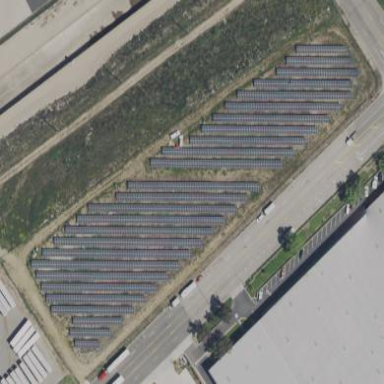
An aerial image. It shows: Solar power plant using photovoltaic technology to generate electricity.